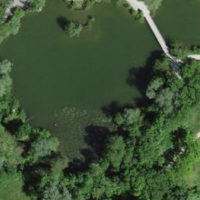
EUNIS habitat code: 14
Species observed at this site:
Chroicocephalus ridibundus
Corvus corone
Fraxinus excelsior
Gallinula chloropus
Anas platyrhynchos
Aythya fuligula
Cyprinus carpio